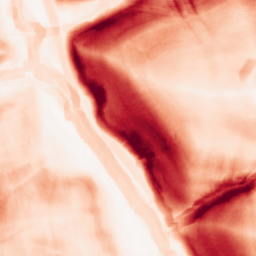
Category: morphological
Decomposition family: morphological_square
Decomposition parameters: operation: gradient
size: 10
Upsampling method: bicubic
Upsampling parameters: scale: 4
Upsampling scale: 4